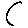
Label: moon